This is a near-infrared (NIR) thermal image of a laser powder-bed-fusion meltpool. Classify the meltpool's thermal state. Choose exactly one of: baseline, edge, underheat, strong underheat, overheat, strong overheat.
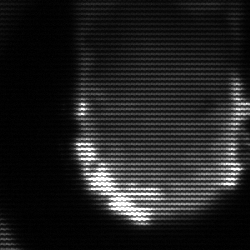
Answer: baseline